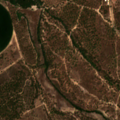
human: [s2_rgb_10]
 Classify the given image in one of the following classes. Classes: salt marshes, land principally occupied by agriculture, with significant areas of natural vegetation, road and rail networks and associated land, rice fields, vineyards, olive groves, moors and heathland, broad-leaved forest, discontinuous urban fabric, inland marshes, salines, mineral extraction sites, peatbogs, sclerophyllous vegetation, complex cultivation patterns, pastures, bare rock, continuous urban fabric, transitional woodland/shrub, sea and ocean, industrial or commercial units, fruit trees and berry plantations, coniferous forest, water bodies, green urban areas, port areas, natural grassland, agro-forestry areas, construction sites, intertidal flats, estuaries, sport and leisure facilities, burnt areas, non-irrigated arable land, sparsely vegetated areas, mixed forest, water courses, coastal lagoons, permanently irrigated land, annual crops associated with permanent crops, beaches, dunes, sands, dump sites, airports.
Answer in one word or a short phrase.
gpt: non-irrigated arable land, permanently irrigated land, pastures, broad-leaved forest, coniferous forest, transitional woodland/shrub